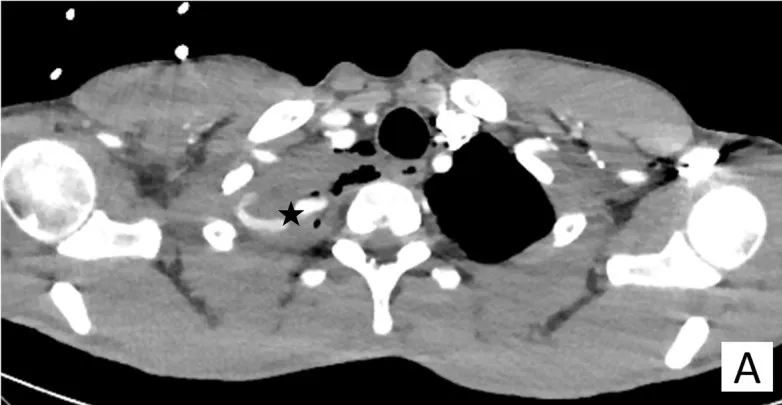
CT scan with contrast medium and Volume rendering of the active bleeding. The Axial CT scan (a) shows the blushing of contrast media in the right lung apex (star) that crosses into a blood clot.
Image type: radiology (ct)